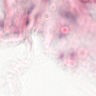
Metastatic tissue present: no